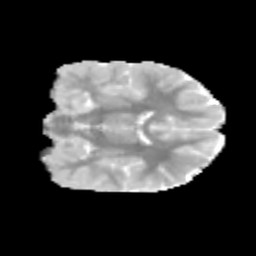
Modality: MD
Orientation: coronal
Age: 10
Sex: male
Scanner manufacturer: siemens
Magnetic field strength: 3 T
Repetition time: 3.8 s
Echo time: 0.07 s